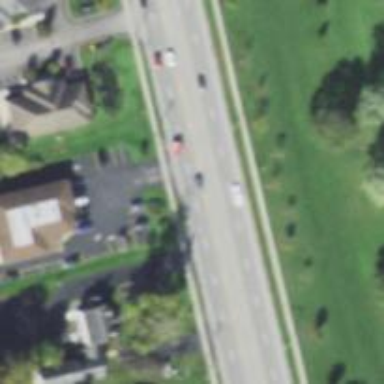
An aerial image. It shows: Primary highway.